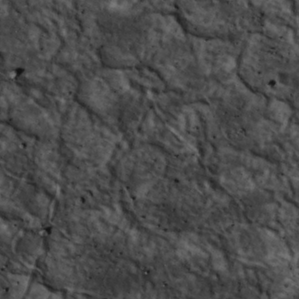
Label: non_frost